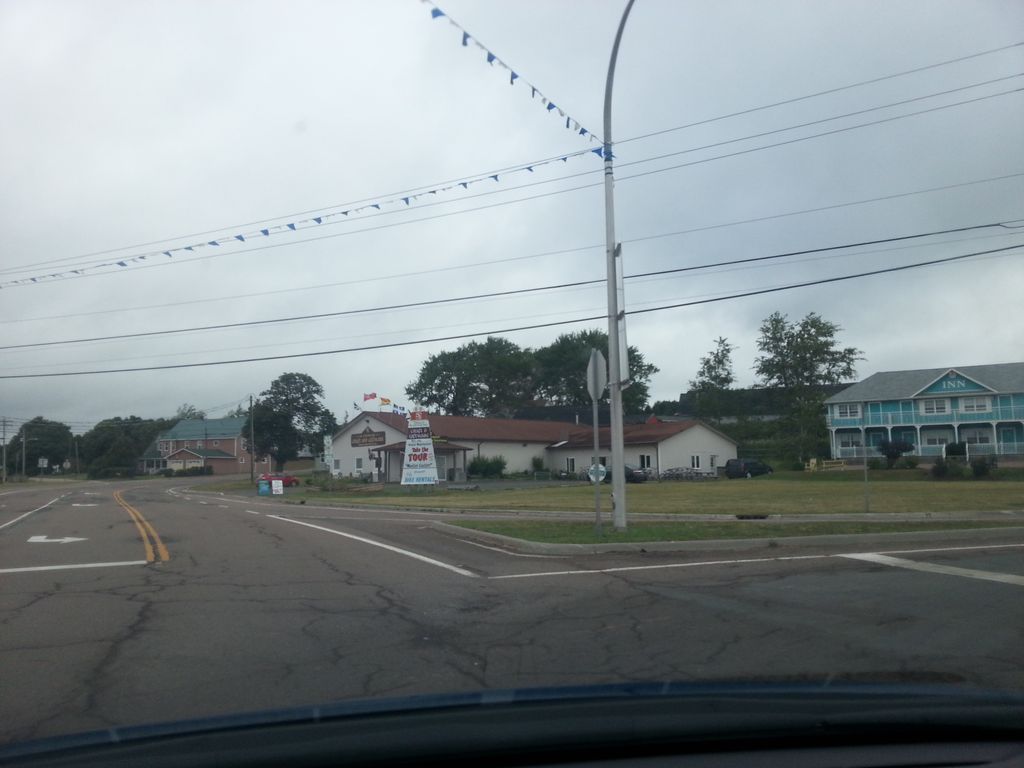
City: charlottetown